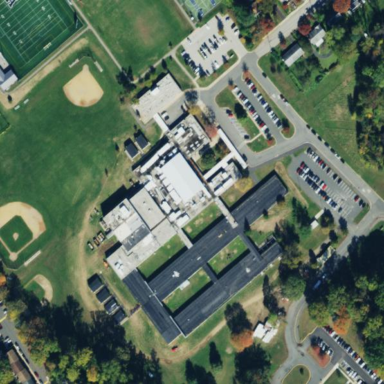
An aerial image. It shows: School.